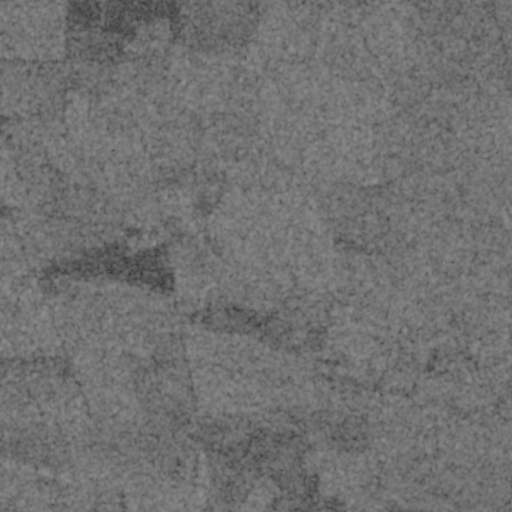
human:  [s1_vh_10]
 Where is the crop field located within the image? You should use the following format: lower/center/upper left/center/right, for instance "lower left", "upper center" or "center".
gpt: The crop field is located in the lower left of the image.
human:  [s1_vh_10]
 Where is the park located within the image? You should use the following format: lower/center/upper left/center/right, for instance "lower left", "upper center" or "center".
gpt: The park is located in the center left of the image.
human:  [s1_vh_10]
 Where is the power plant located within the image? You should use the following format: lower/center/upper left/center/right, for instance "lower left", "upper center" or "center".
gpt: There is no power plant in the image.

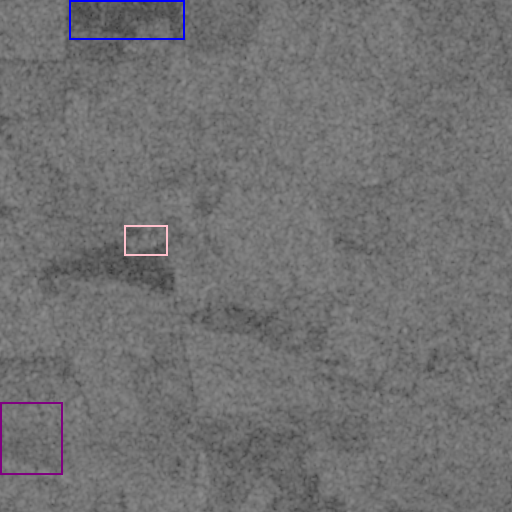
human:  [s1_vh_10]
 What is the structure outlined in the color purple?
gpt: The structure outlined in purple is a crop field.
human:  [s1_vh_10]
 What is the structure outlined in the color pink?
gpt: The structure outlined in pink is a park.
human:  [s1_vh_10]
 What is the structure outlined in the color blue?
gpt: The structure outlined in blue is a solar farm.
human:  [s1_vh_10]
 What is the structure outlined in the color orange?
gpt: There is no orange outline.